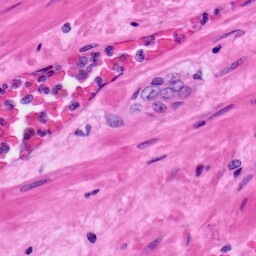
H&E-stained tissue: Prostate